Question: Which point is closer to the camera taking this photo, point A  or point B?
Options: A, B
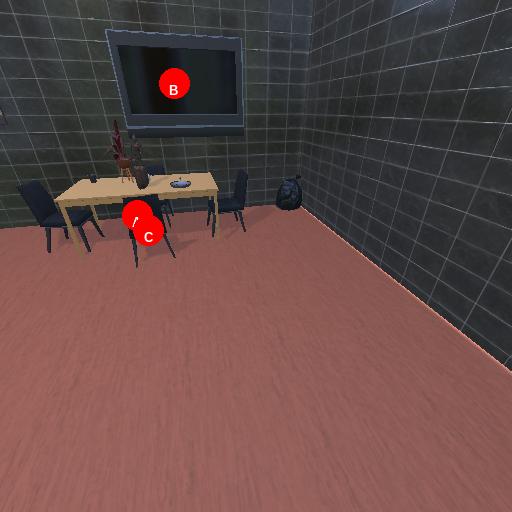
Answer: A